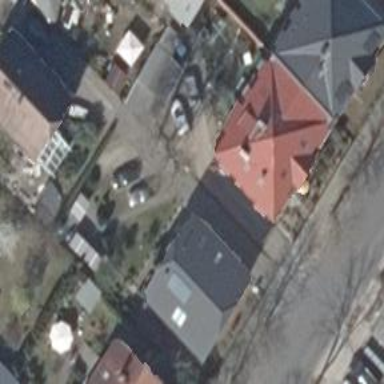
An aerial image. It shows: Building featuring apartments with half-hipped roof.